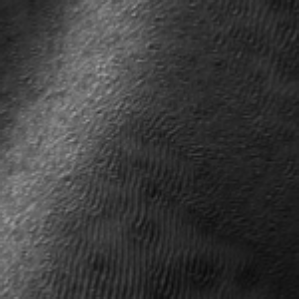
Label: frost